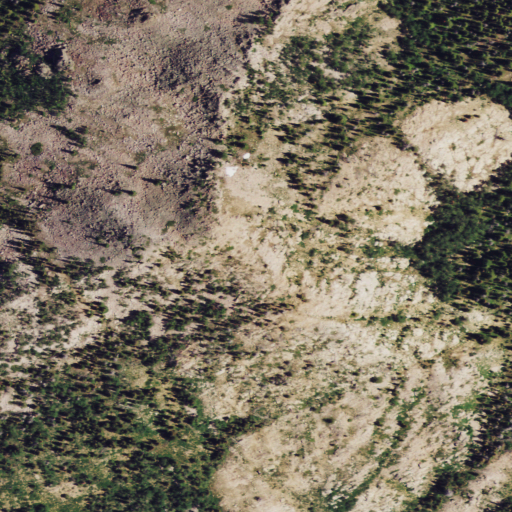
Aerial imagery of mountain in Wyoming named Quartzite Peak containing grassland, evergreen forest, barren land, and deciduous forest